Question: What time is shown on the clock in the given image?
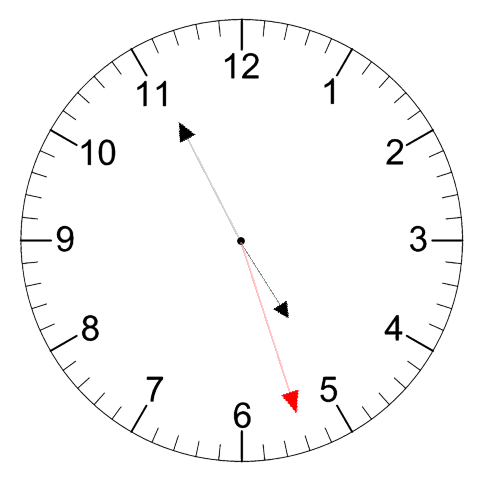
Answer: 04:55:27